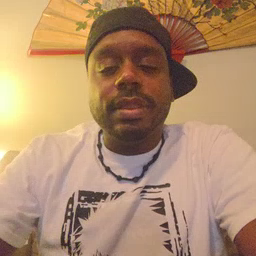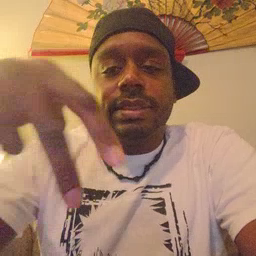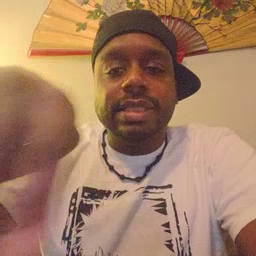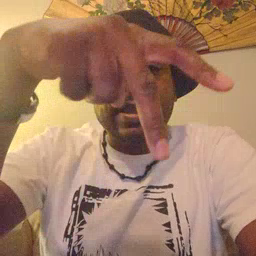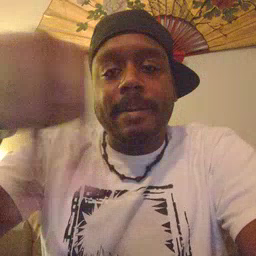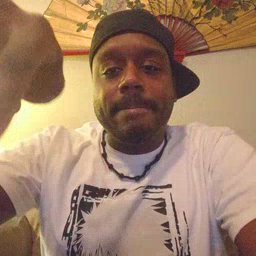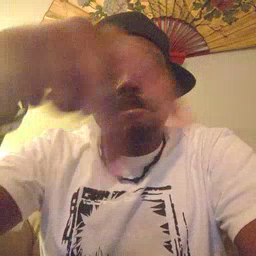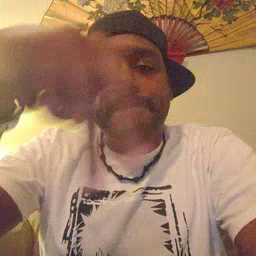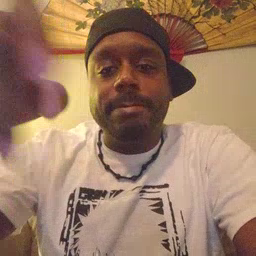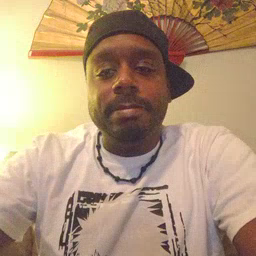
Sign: dance